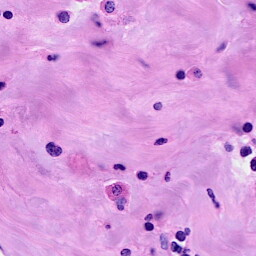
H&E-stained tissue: Breast